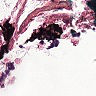
Metastatic tissue present: no